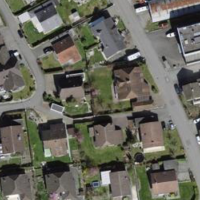
EUNIS habitat code: 54
Species observed at this site:
Milvus milvus
Pica pica
Corvus corone
Passer domesticus
Fagus sylvatica
Chloris chloris